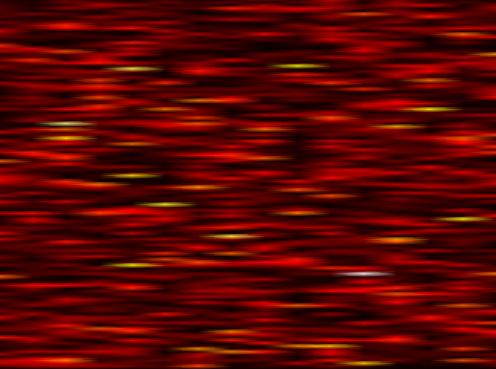
Label: FBMC